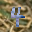
Label: 4